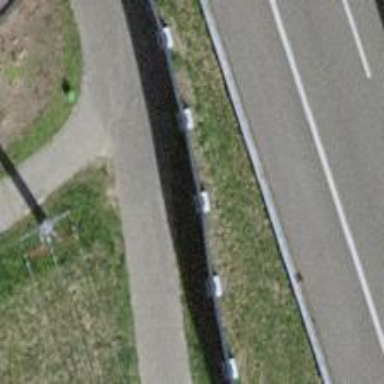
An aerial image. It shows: Asphalt track with grade1 surface.